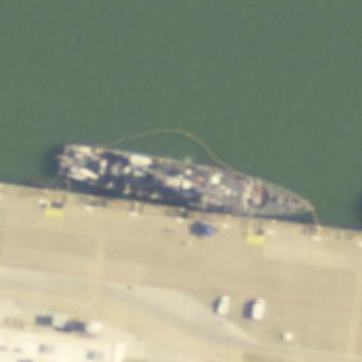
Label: destroyer